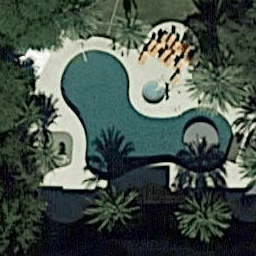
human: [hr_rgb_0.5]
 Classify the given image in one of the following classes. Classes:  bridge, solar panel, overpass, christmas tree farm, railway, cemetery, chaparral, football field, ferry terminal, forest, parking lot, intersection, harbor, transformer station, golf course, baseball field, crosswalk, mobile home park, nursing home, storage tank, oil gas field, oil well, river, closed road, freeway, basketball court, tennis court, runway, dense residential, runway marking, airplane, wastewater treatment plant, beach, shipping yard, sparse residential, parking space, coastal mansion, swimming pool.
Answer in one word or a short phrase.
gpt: swimming pool